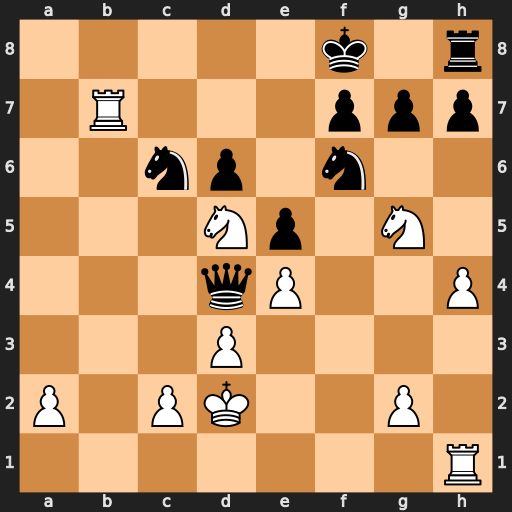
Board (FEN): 5k1r/1R3ppp/2np1n2/3Np1N1/3qP2P/3P4/P1PK2P1/7R
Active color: w
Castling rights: -
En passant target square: -
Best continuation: Rxf7+ Kg8 Rf1 h6 Rxg7+ Kxg7 Ne6+